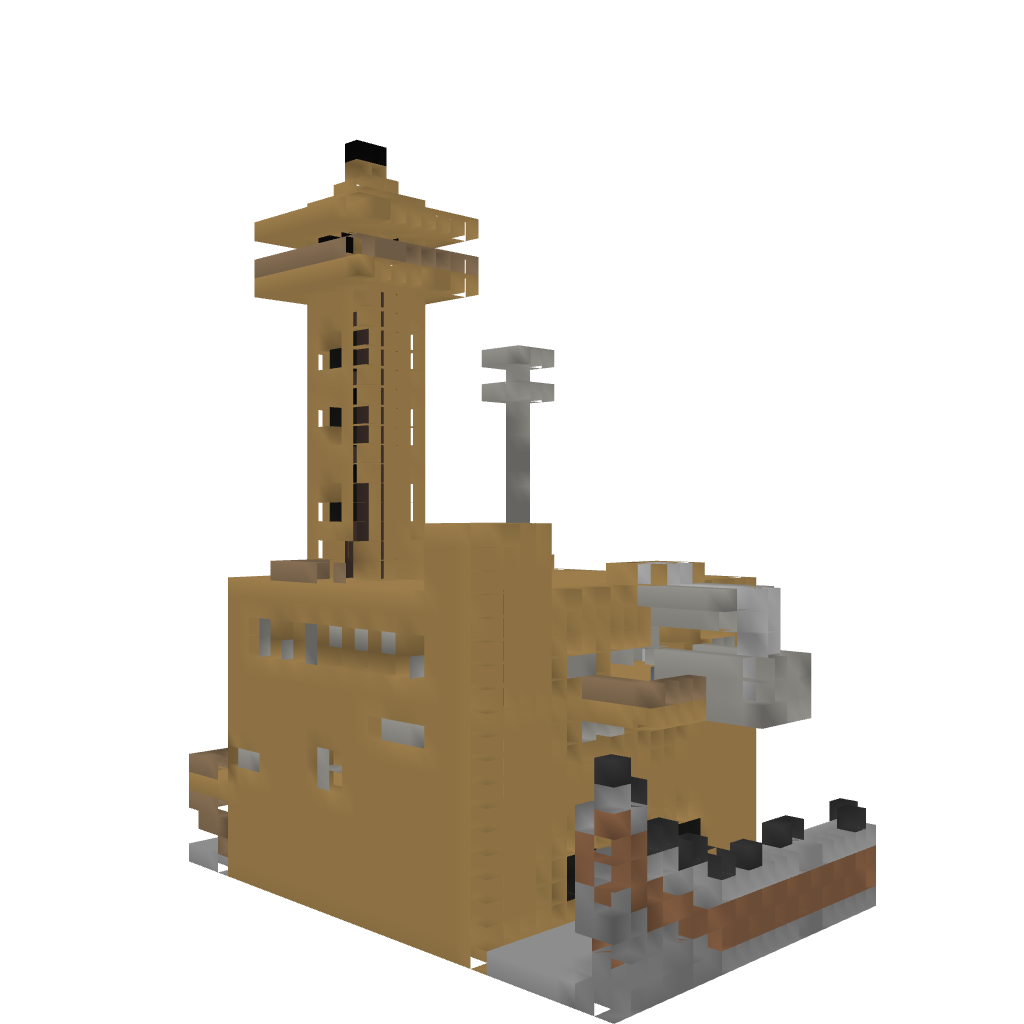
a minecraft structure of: Big Wooden House